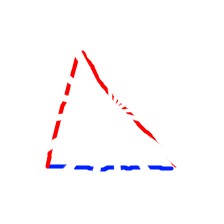
Shape: triangle